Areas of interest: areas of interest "Swimming Pool"
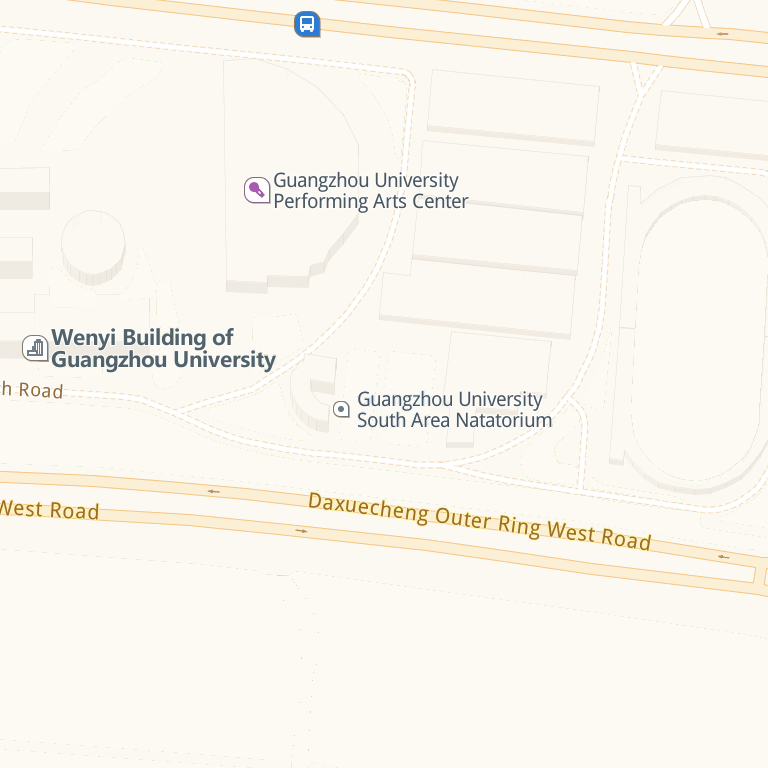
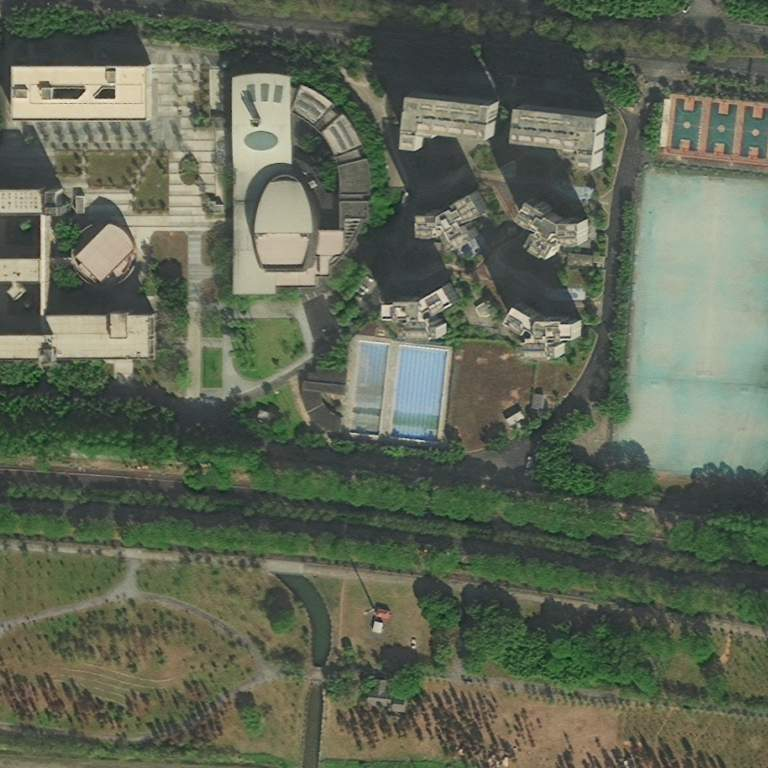